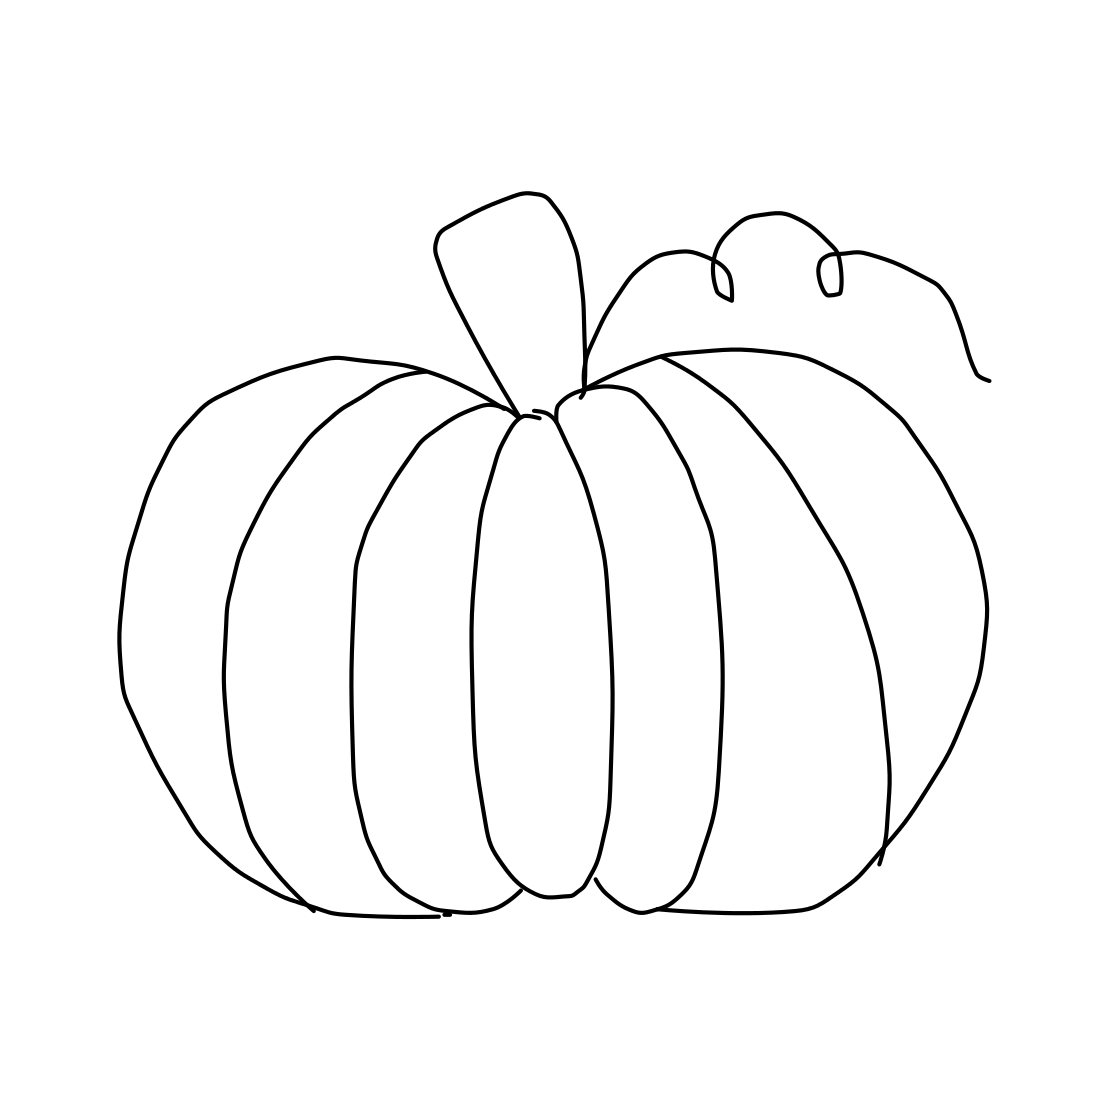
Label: pumpkin